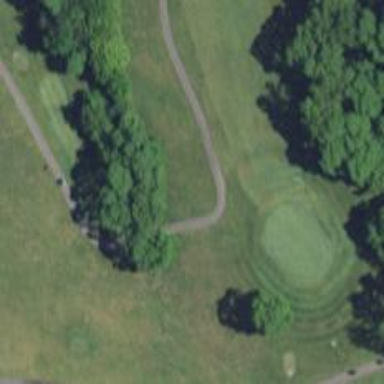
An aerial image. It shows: Path for both road and golf.